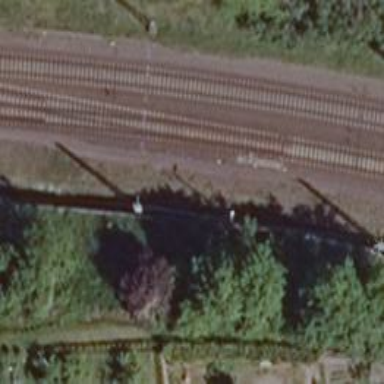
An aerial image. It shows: Railway track with contact line for electrification.